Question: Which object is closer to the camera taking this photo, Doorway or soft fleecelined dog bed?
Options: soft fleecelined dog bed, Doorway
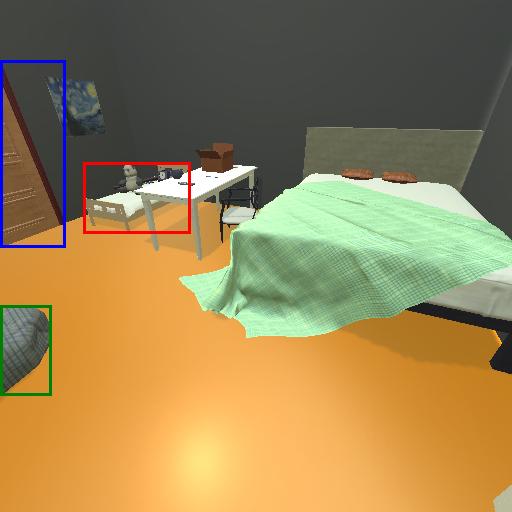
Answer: soft fleecelined dog bed